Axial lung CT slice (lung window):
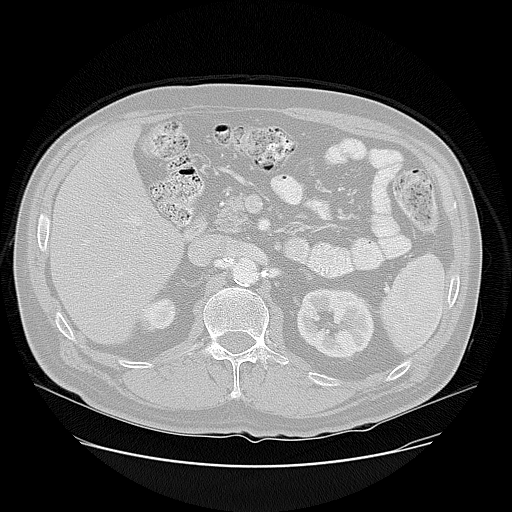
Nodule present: no